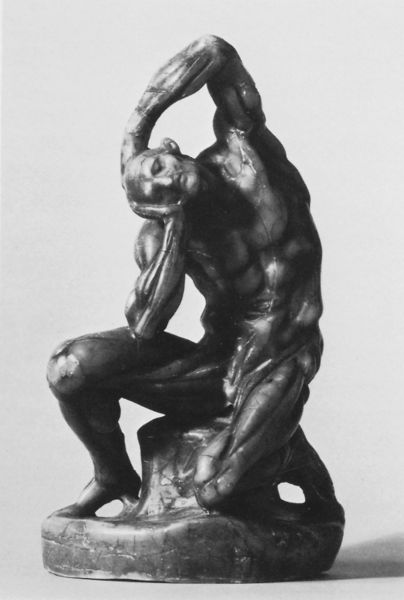
Titel: Muskelmann
Institution: Berlin, Staatliche Museen, Skulpturensammlung
Schlagwörter: akt, haut, kopf, körper, mann, nackt, ellbogen, nase, ohr, anatomie, arme, gesicht, hände, auge, figur, pose, gebeugt, rund, skulptur, ton, beine, muskeln, bauch, bronze, plastik, podest, ellenbogen, knie, korpus, wachs, muskel, kniend, mmabnn